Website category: game
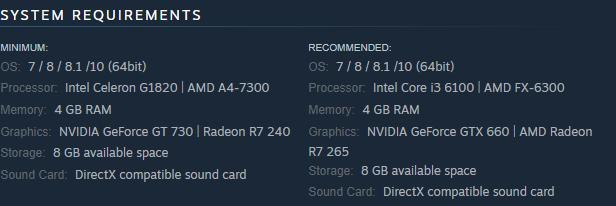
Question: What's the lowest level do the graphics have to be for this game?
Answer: NVIDIA GeForce GT 730 | Radeon R7 240

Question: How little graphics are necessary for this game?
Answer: NVIDIA GeForce GT 730 | Radeon R7 240

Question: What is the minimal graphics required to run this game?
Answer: NVIDIA GeForce GT 730 | Radeon R7 240

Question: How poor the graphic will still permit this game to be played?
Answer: NVIDIA GeForce GT 730 | Radeon R7 240

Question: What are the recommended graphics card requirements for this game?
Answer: NVIDIA GeForce GTX 660 | AMD Radeon R7 265

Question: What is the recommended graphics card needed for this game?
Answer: NVIDIA GeForce GTX 660 | AMD Radeon R7 265

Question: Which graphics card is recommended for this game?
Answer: NVIDIA GeForce GTX 660 | AMD Radeon R7 265

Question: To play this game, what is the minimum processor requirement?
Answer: Intel Celeron G1820 | AMD A4-7300

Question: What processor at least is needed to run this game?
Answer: Intel Celeron G1820 | AMD A4-7300

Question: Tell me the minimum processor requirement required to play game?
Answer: Intel Celeron G1820 | AMD A4-7300

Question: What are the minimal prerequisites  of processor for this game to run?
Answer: Intel Celeron G1820 | AMD A4-7300

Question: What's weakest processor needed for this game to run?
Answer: Intel Celeron G1820 | AMD A4-7300

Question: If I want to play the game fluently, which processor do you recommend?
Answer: Intel Core i3 6100 | AMD FX-6300

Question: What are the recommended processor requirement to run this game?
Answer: Intel Core i3 6100 | AMD FX-6300

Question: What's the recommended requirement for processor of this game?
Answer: Intel Core i3 6100 | AMD FX-6300

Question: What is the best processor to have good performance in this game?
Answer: Intel Core i3 6100 | AMD FX-6300

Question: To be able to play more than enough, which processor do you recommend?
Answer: Intel Core i3 6100 | AMD FX-6300